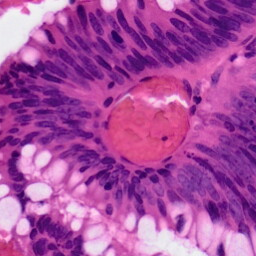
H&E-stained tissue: Colon